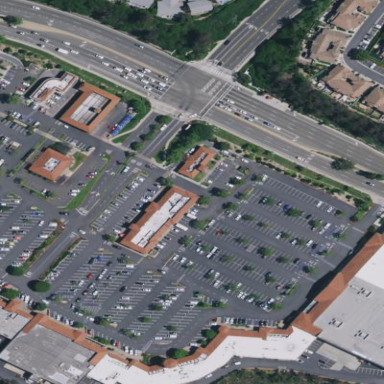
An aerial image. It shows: Retail building.